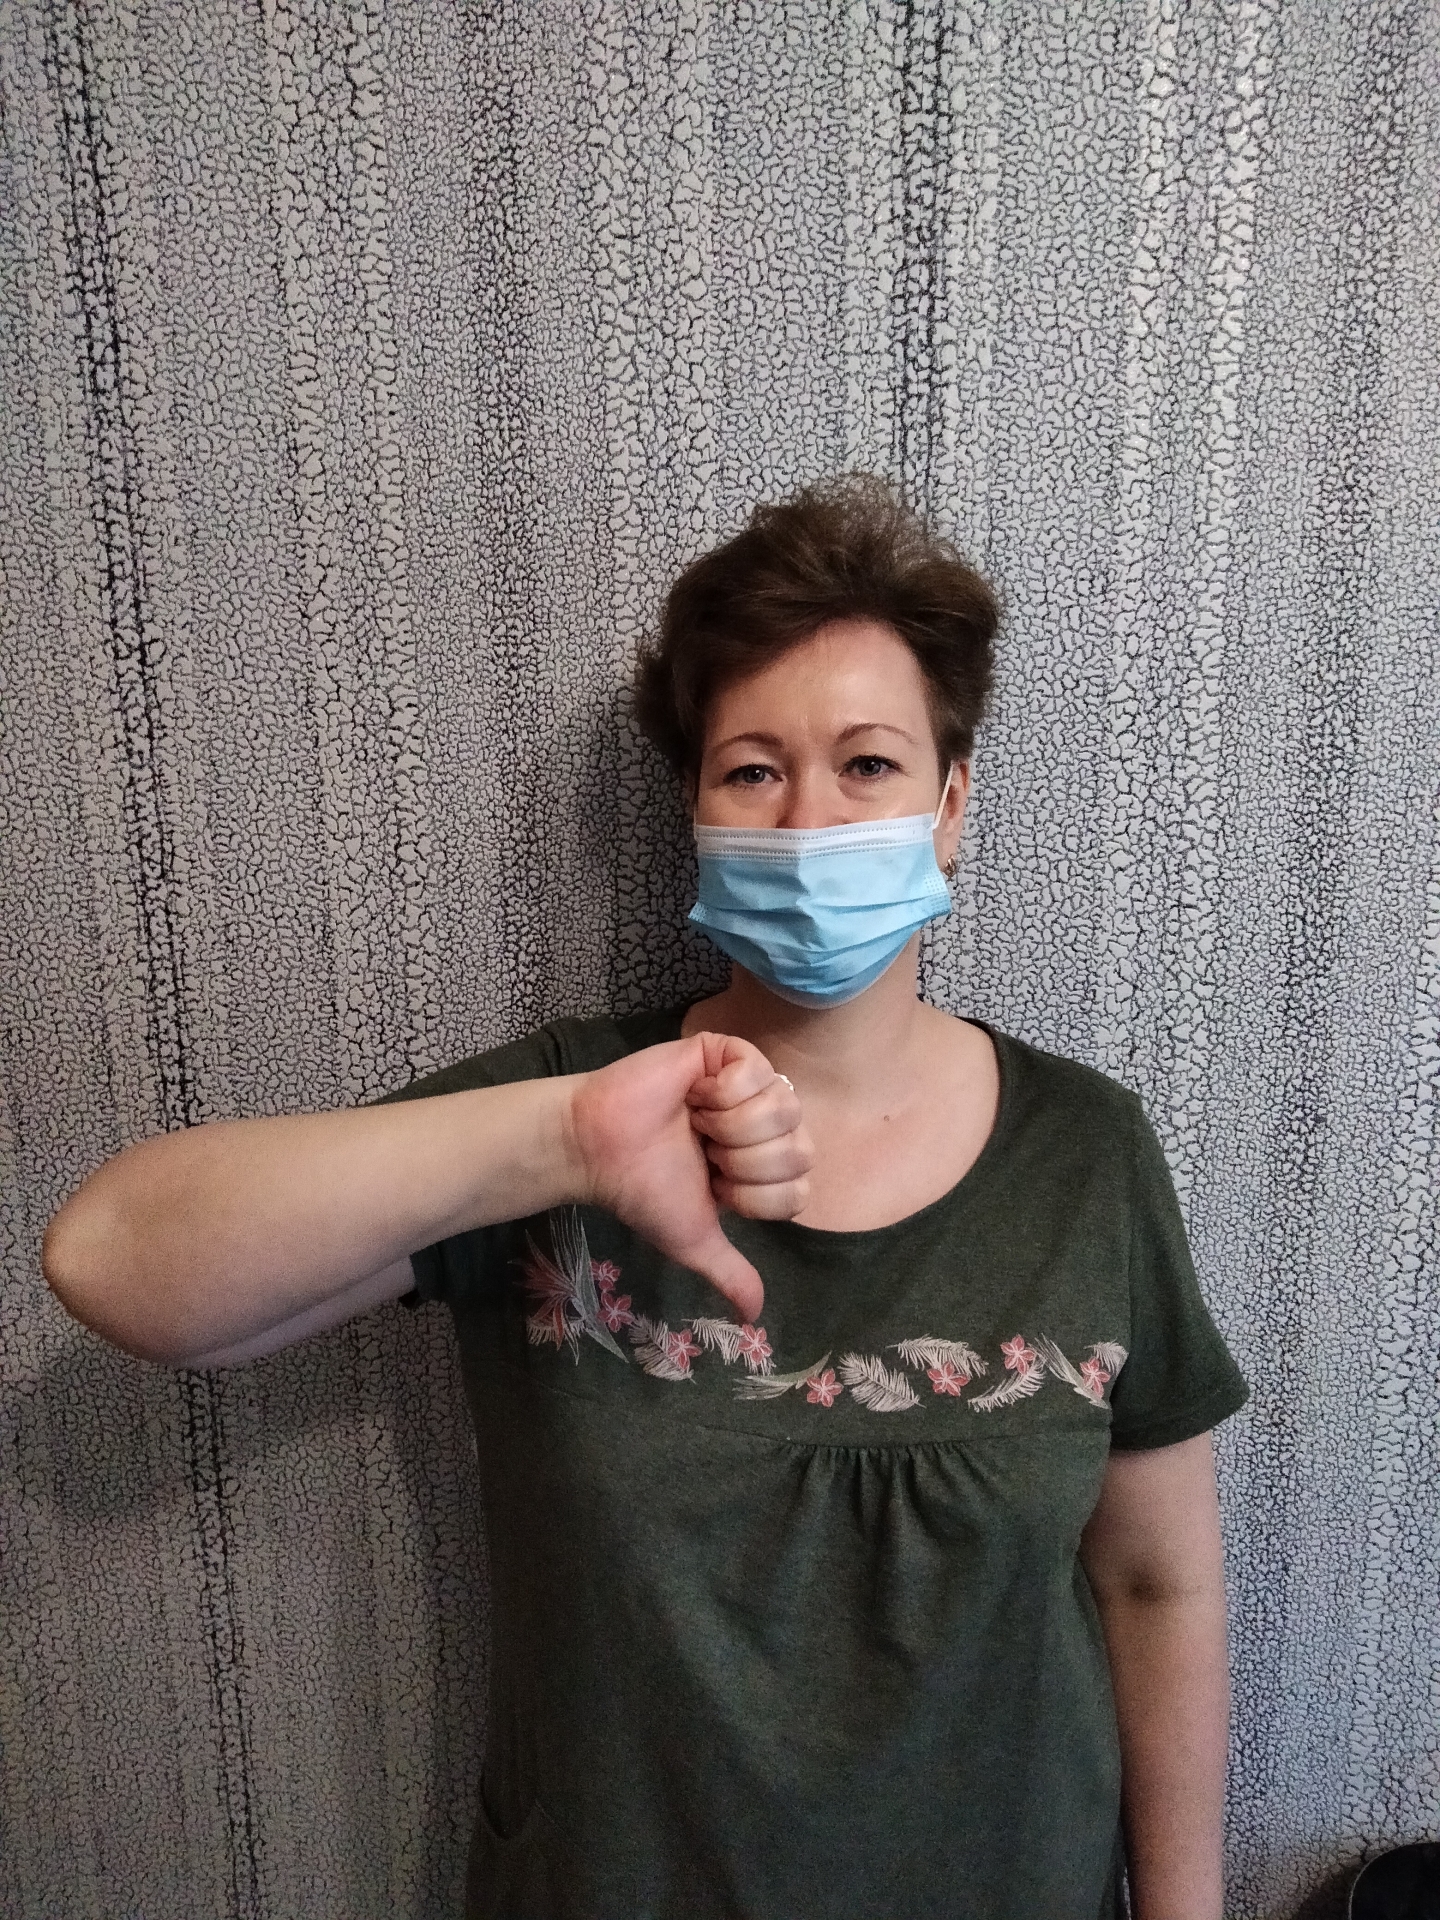
Label: clear